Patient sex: F
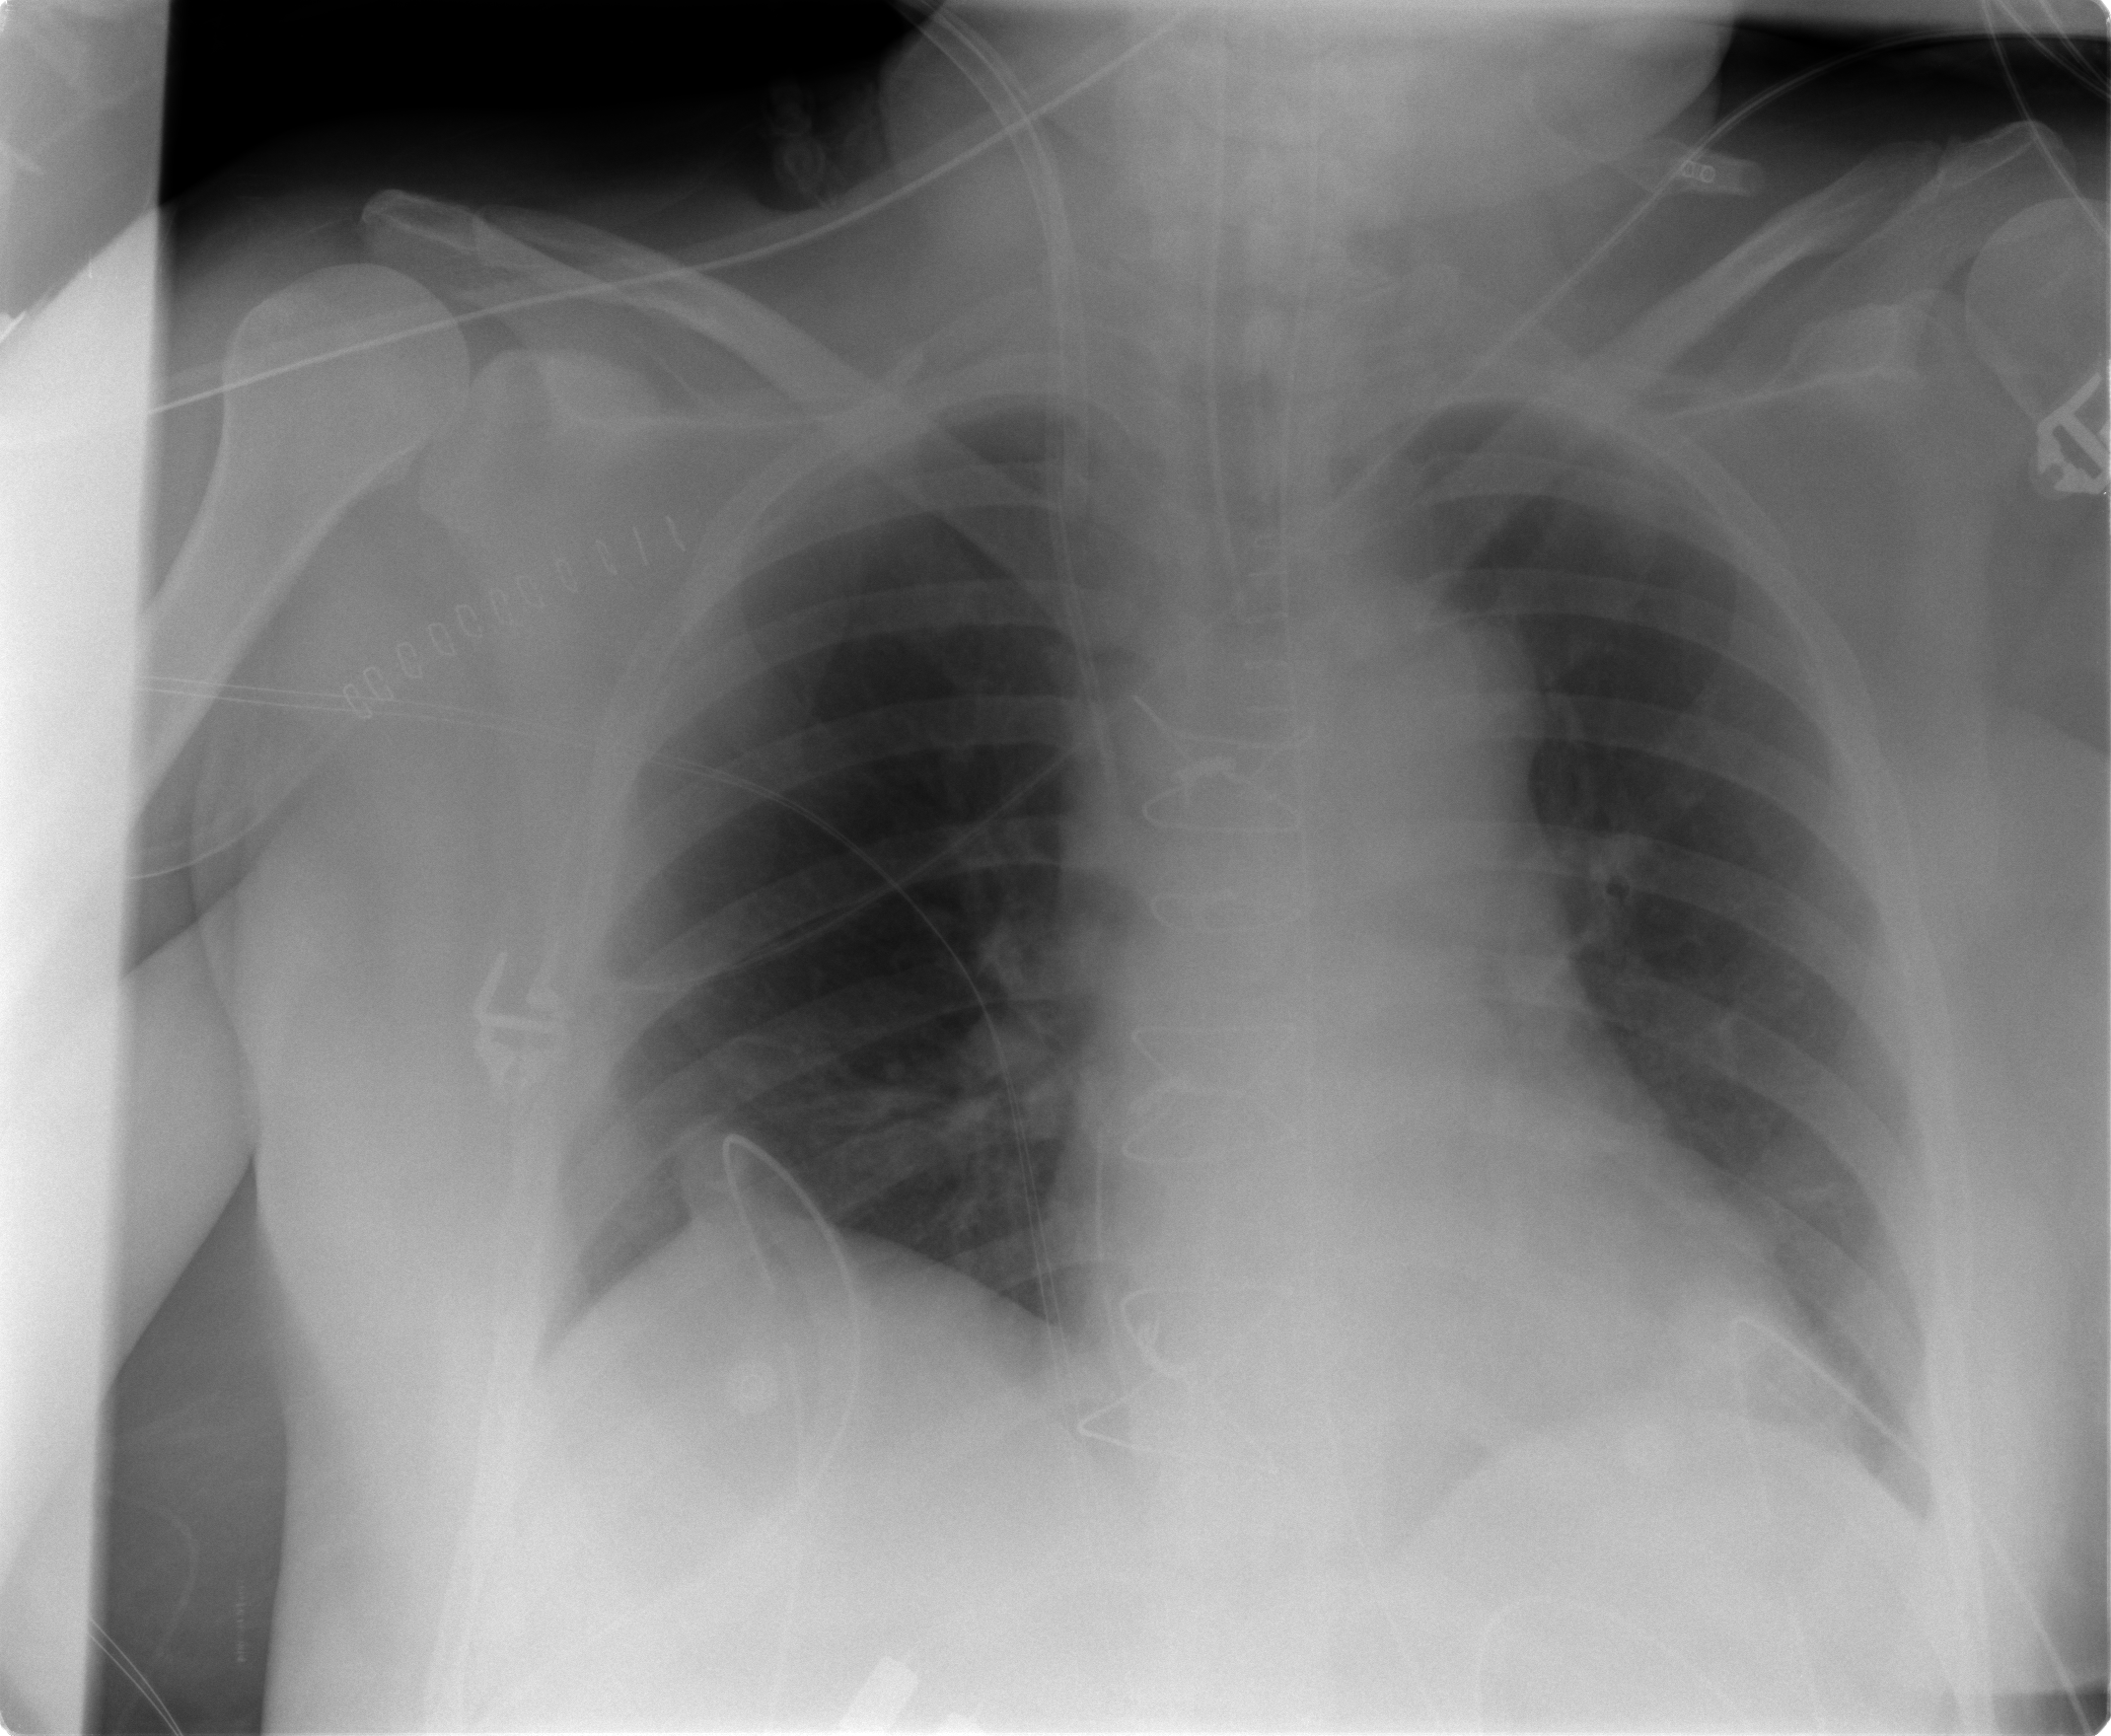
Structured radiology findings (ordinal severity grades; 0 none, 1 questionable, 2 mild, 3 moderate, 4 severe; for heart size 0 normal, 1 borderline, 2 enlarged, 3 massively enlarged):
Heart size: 1
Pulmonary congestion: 1
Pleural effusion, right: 0
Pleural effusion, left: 0
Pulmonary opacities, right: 0
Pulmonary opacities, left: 0
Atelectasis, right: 0
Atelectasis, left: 0